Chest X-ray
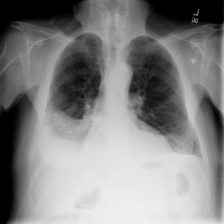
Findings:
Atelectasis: negative
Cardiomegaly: negative
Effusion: positive
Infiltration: negative
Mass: negative
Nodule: negative
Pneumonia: negative
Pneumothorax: negative
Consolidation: negative
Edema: negative
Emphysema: negative
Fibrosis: negative
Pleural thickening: negative
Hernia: negative